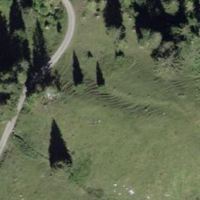
EUNIS habitat code: 25
Species observed at this site:
Cirsium vulgare
Plantago media